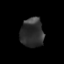
Tissue: prostate
Cell type: Fibroblasts
Senescence score: 0.7081
Nuclear area (px): 657
Mean DAPI intensity: 47.988